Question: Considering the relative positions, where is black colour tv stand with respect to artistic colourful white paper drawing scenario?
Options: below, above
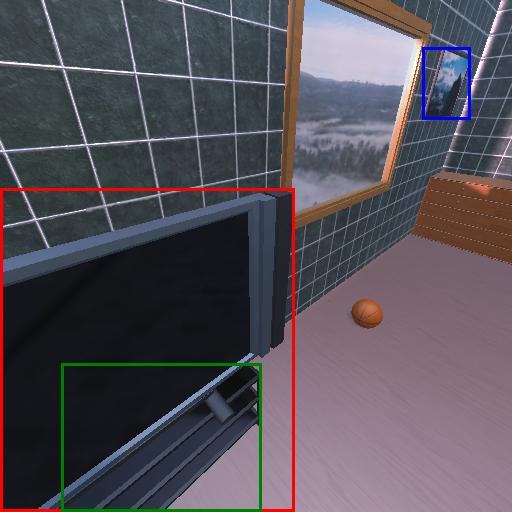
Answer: below